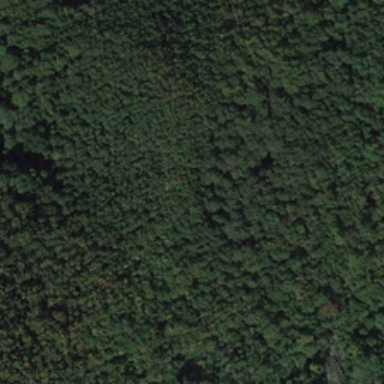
This piece of the forest is yellow green and dense .